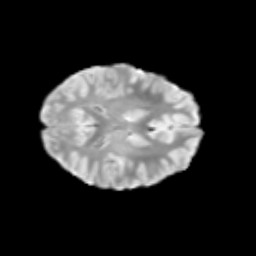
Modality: T2w
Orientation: axial
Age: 11
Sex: female
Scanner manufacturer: siemens
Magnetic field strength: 3 T
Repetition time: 3.8 s
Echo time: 0.07 s